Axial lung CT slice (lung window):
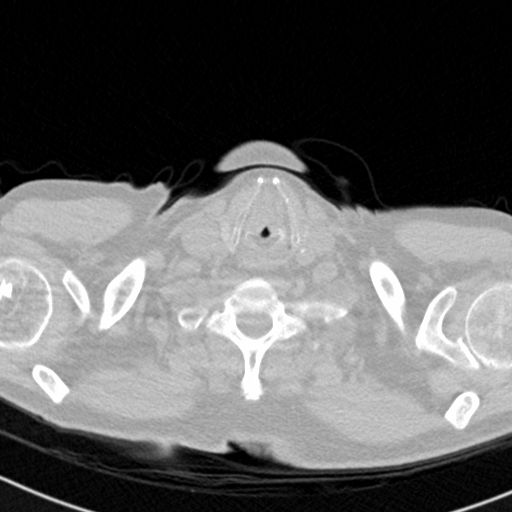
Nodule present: no